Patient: sex M, age 24
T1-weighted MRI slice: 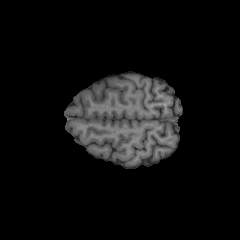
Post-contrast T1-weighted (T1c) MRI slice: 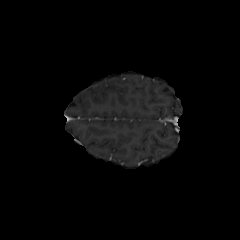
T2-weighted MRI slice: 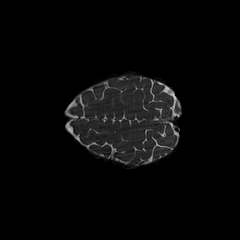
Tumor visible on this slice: no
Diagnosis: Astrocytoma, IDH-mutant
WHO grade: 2